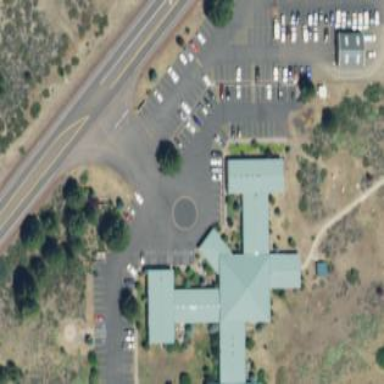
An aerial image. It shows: Community center building.